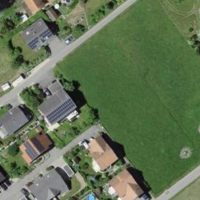
EUNIS habitat code: 52
Species observed at this site:
Veronica serpyllifolia
Circaea lutetiana
Lapsana communis